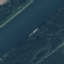
Label: River